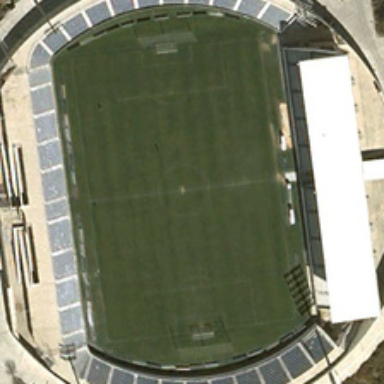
A football field is in the center of a large stadium .